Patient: sex M, age 57
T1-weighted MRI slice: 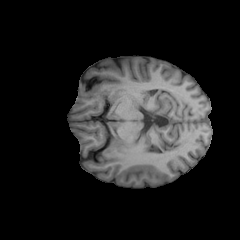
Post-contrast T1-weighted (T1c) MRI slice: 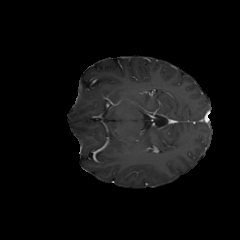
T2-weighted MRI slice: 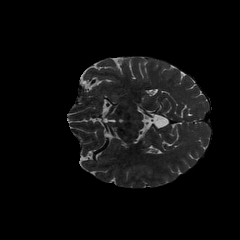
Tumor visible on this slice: no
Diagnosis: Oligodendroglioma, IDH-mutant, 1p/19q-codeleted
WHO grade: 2